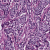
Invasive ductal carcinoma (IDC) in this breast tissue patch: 1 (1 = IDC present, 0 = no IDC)